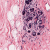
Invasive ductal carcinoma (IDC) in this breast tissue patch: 0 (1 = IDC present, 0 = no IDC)